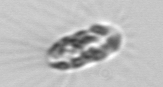
Label: Corethron_hystrix